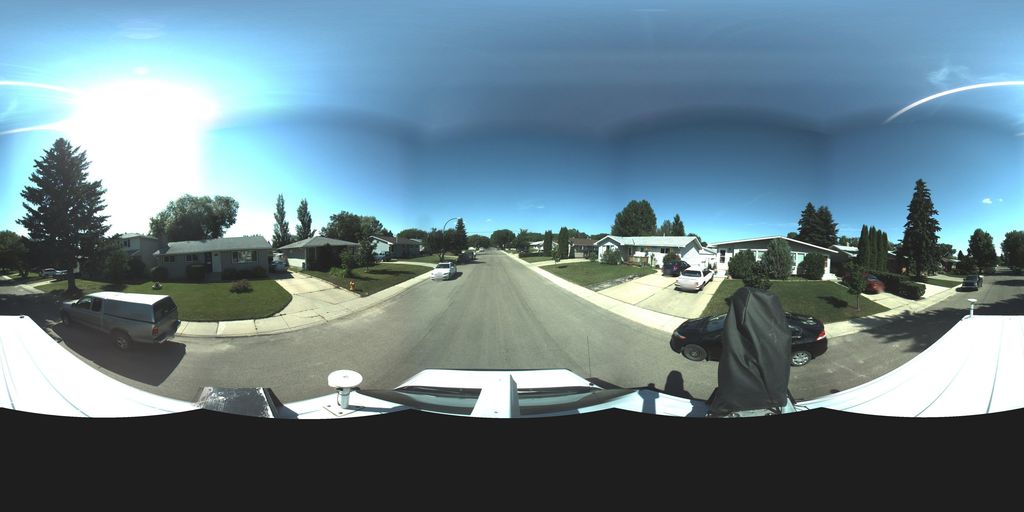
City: saskatoon